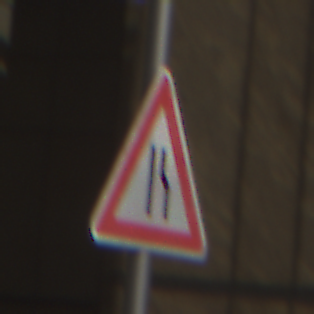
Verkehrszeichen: EinseitigVerengteFahrbahnRechts
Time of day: MorningAfternoon
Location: Outdoor (Urban)
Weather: PartlyCloudy
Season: NotSpecified
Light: Natural